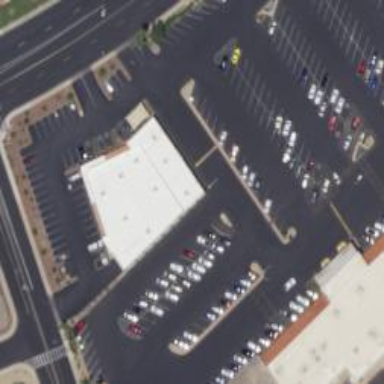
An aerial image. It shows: Retail building.